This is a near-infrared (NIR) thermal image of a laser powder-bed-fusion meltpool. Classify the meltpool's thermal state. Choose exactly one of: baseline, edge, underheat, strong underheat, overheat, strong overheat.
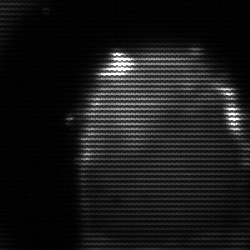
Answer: baseline